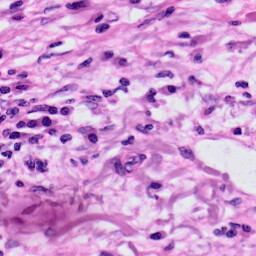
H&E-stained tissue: Skin